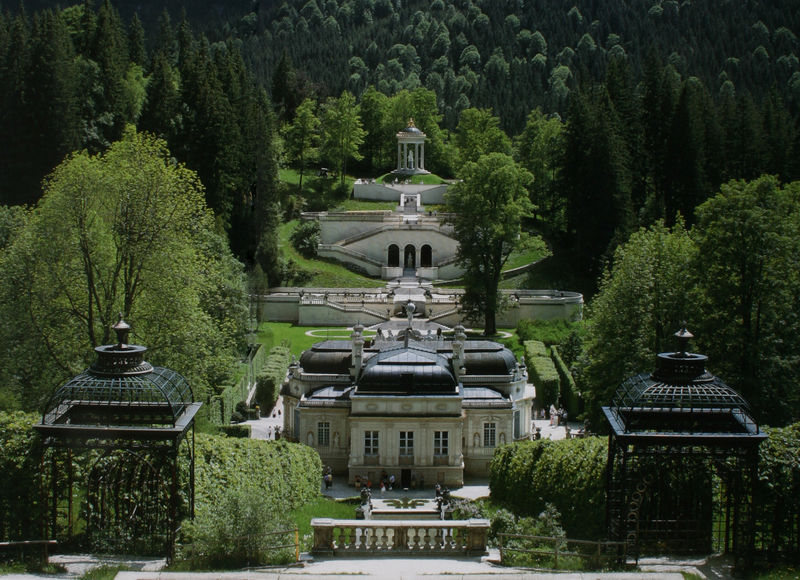
Titel: Blick vom Pavillon oberhalb der großen Kaskade in die Süd-Nord-Achse der Gesamtanlage mit der Rückfassade des Schlosses und dem Terrassengarten
Künstler: Georg Dollmann
Standort: Graswangtal
Institution: Schloss Linderhof
Schlagwörter: baum, blau, dunkel, weiß, bäume, grün, landschaft, äste, blume, fenster, säule, säulen, tür, anlage, ausblick, dach, gebäude, gras, haus, park, parkanlage, rasen, schloss, weg, wiese, beige, wand, architektur, barock, rahmen, bild, ast, häuser, hügel, brücke, büsche, gitter, gold, drei, england, wald, garten, statue, balkon, bogen, fassade, dächer, hecke, türe, grünanlage, kuppel, treppe, treppen, symmetrie, geländer, foto, fotografie, luftaufnahme, photographie, bögen, berlin, bayern, fensterkreuz, fensterrahmen, palast, balustrade, arkaden, photo, lustschloss, villa, geometrisch, büme, schlos, gebäud, gärten, herrenhaus, tempel, monopteros, pavillon, voliere, fotographie, eisenkonstruktion, ensemble, ludwig, brücken, ebenen, versailles, pavillons, schlosspark, gartenarchitektur, hecken, balustraden, gartenhaus, schlossgarten, anlege, linderhof, palisaden, mittelresalit, schloss linderhof, balkkon, teehasu, #gebüde, symmethrie, foto schloss schlosspark wald